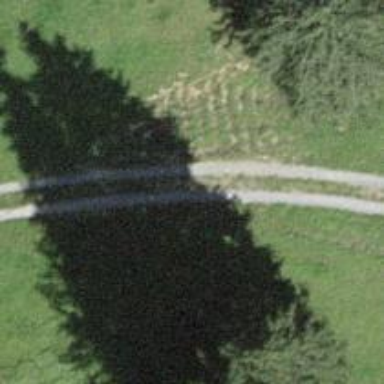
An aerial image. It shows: Gravel track with grade 2 tracktype.